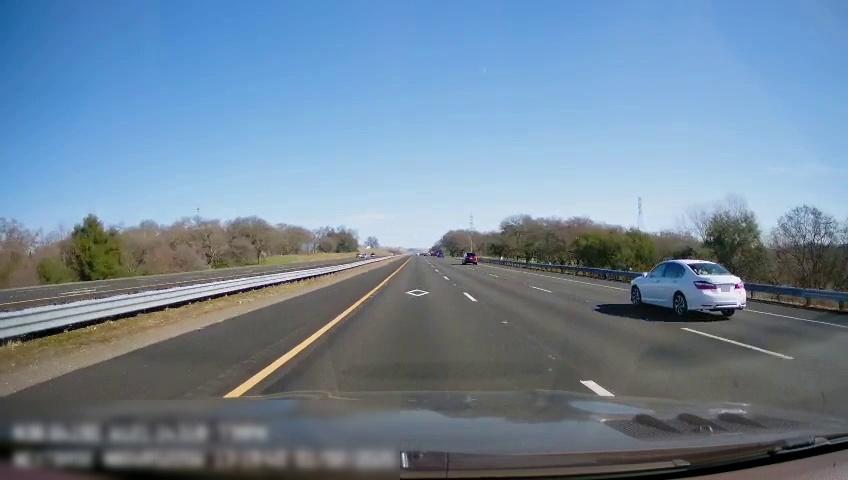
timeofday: Day
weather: Sunny
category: Drivable Space
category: Drivable Space
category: Vehicles | Car
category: Vehicles | Car
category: Lanes | Opposite Lane
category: Lanes | Current Lane
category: Lanes | Current Lane
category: Lanes | Alternate Lane
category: Lanes | Alternate Lane